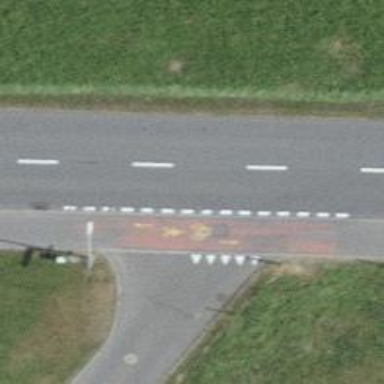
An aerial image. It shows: Marked road crossing.